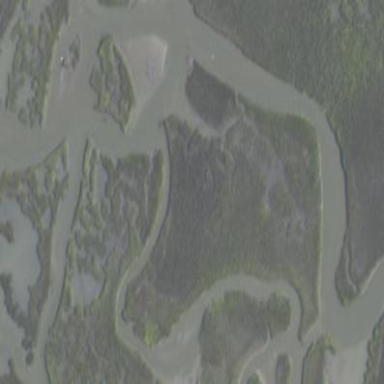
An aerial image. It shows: Tidal wetland characterized by saltmarsh vegetation.